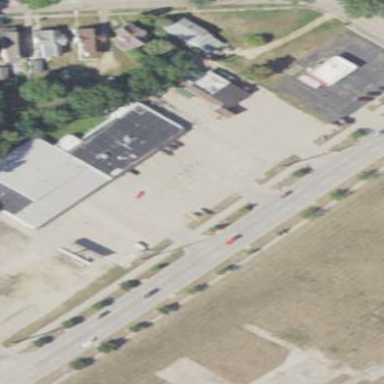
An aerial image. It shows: Retail building.